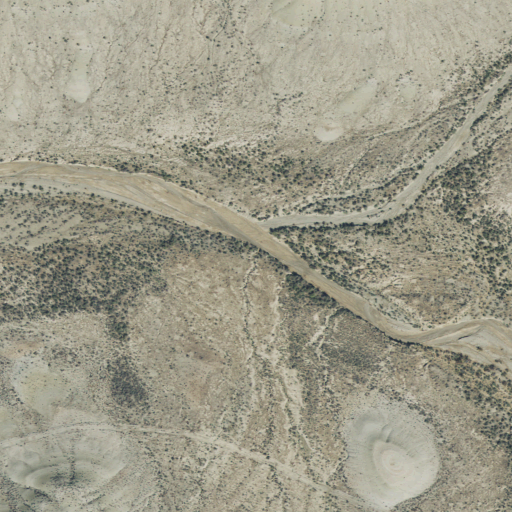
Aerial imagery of valley in Utah named Rock Spring Draw containing shrub and barren land